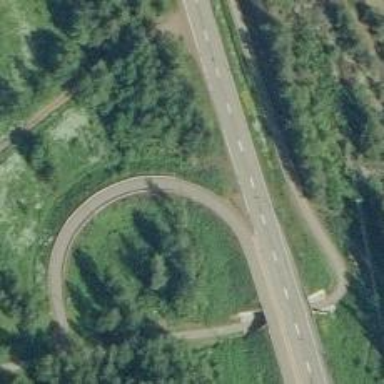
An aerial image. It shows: Cycleway.